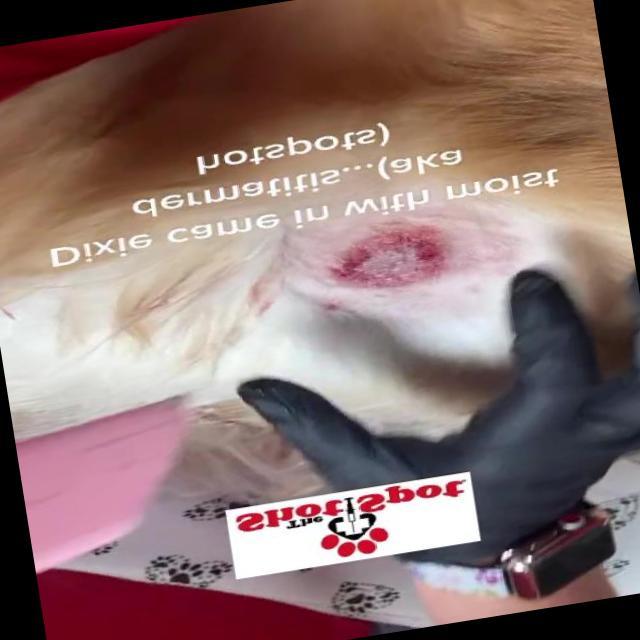
Canine dermatitis — inflammation of the skin presenting with erythema, pruritus, papules, and excoriation. May be allergic, contact, or atopic in origin.